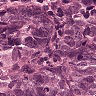
Metastatic tissue present: yes